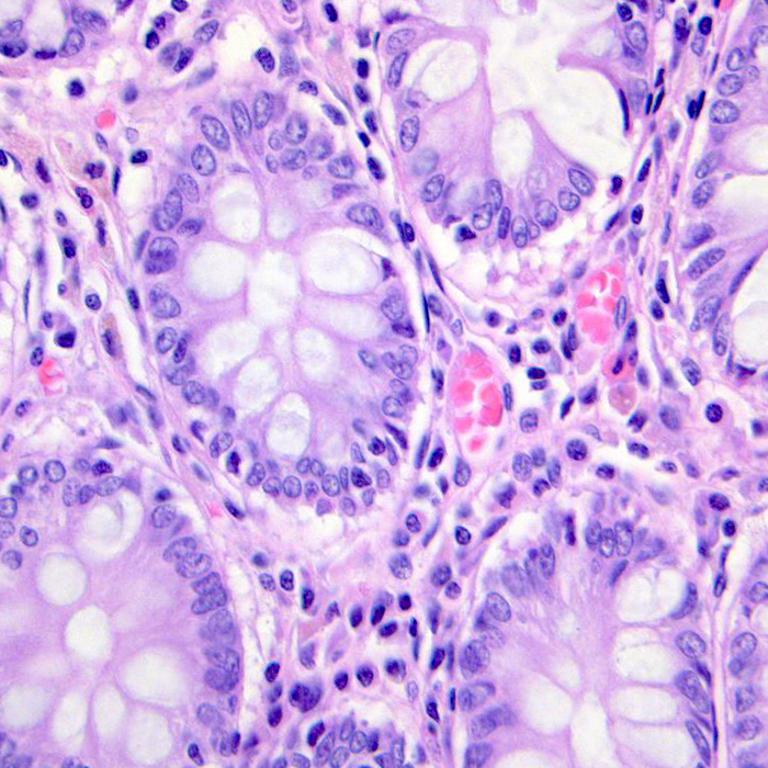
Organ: colon
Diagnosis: benign